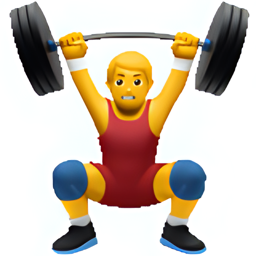
Name: weight lifter
Emoji: 🏋
Group: People & Body
Sub-group: person-sport